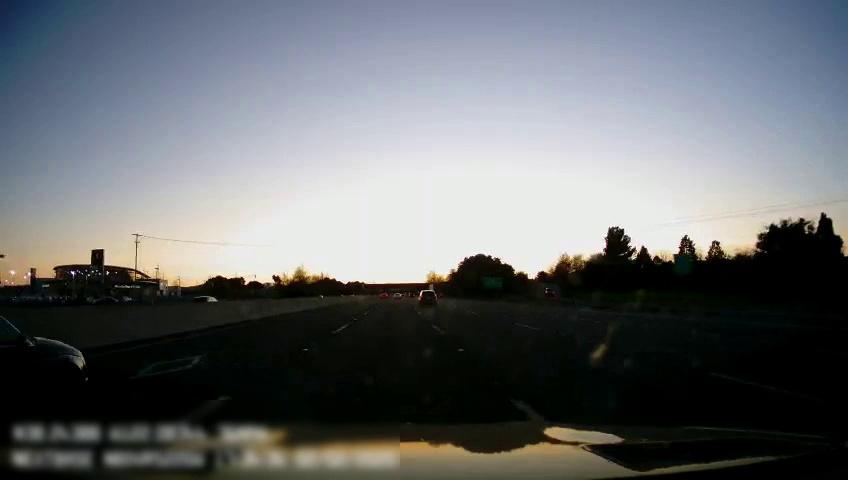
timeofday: Day
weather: Sunny
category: Drivable Space
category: Vehicles | Truck
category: Vehicles | SUV
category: Vehicles | Car
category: Vehicles | SUV
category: Vehicles | Car
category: Lanes | Current Lane
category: Lanes | Alternate Lane
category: Lanes | Alternate Lane
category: Lanes | Current Lane
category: Lanes | Alternate Lane
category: Lanes | Alternate Lane
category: Traffic | Signs